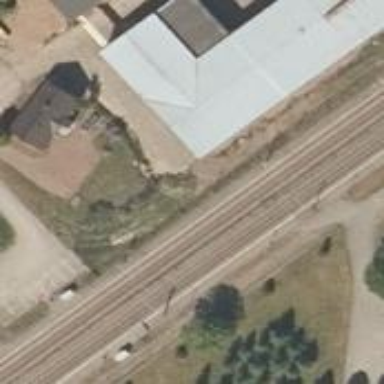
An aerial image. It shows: Asphalt platform for public transport located at railway station.